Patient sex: F
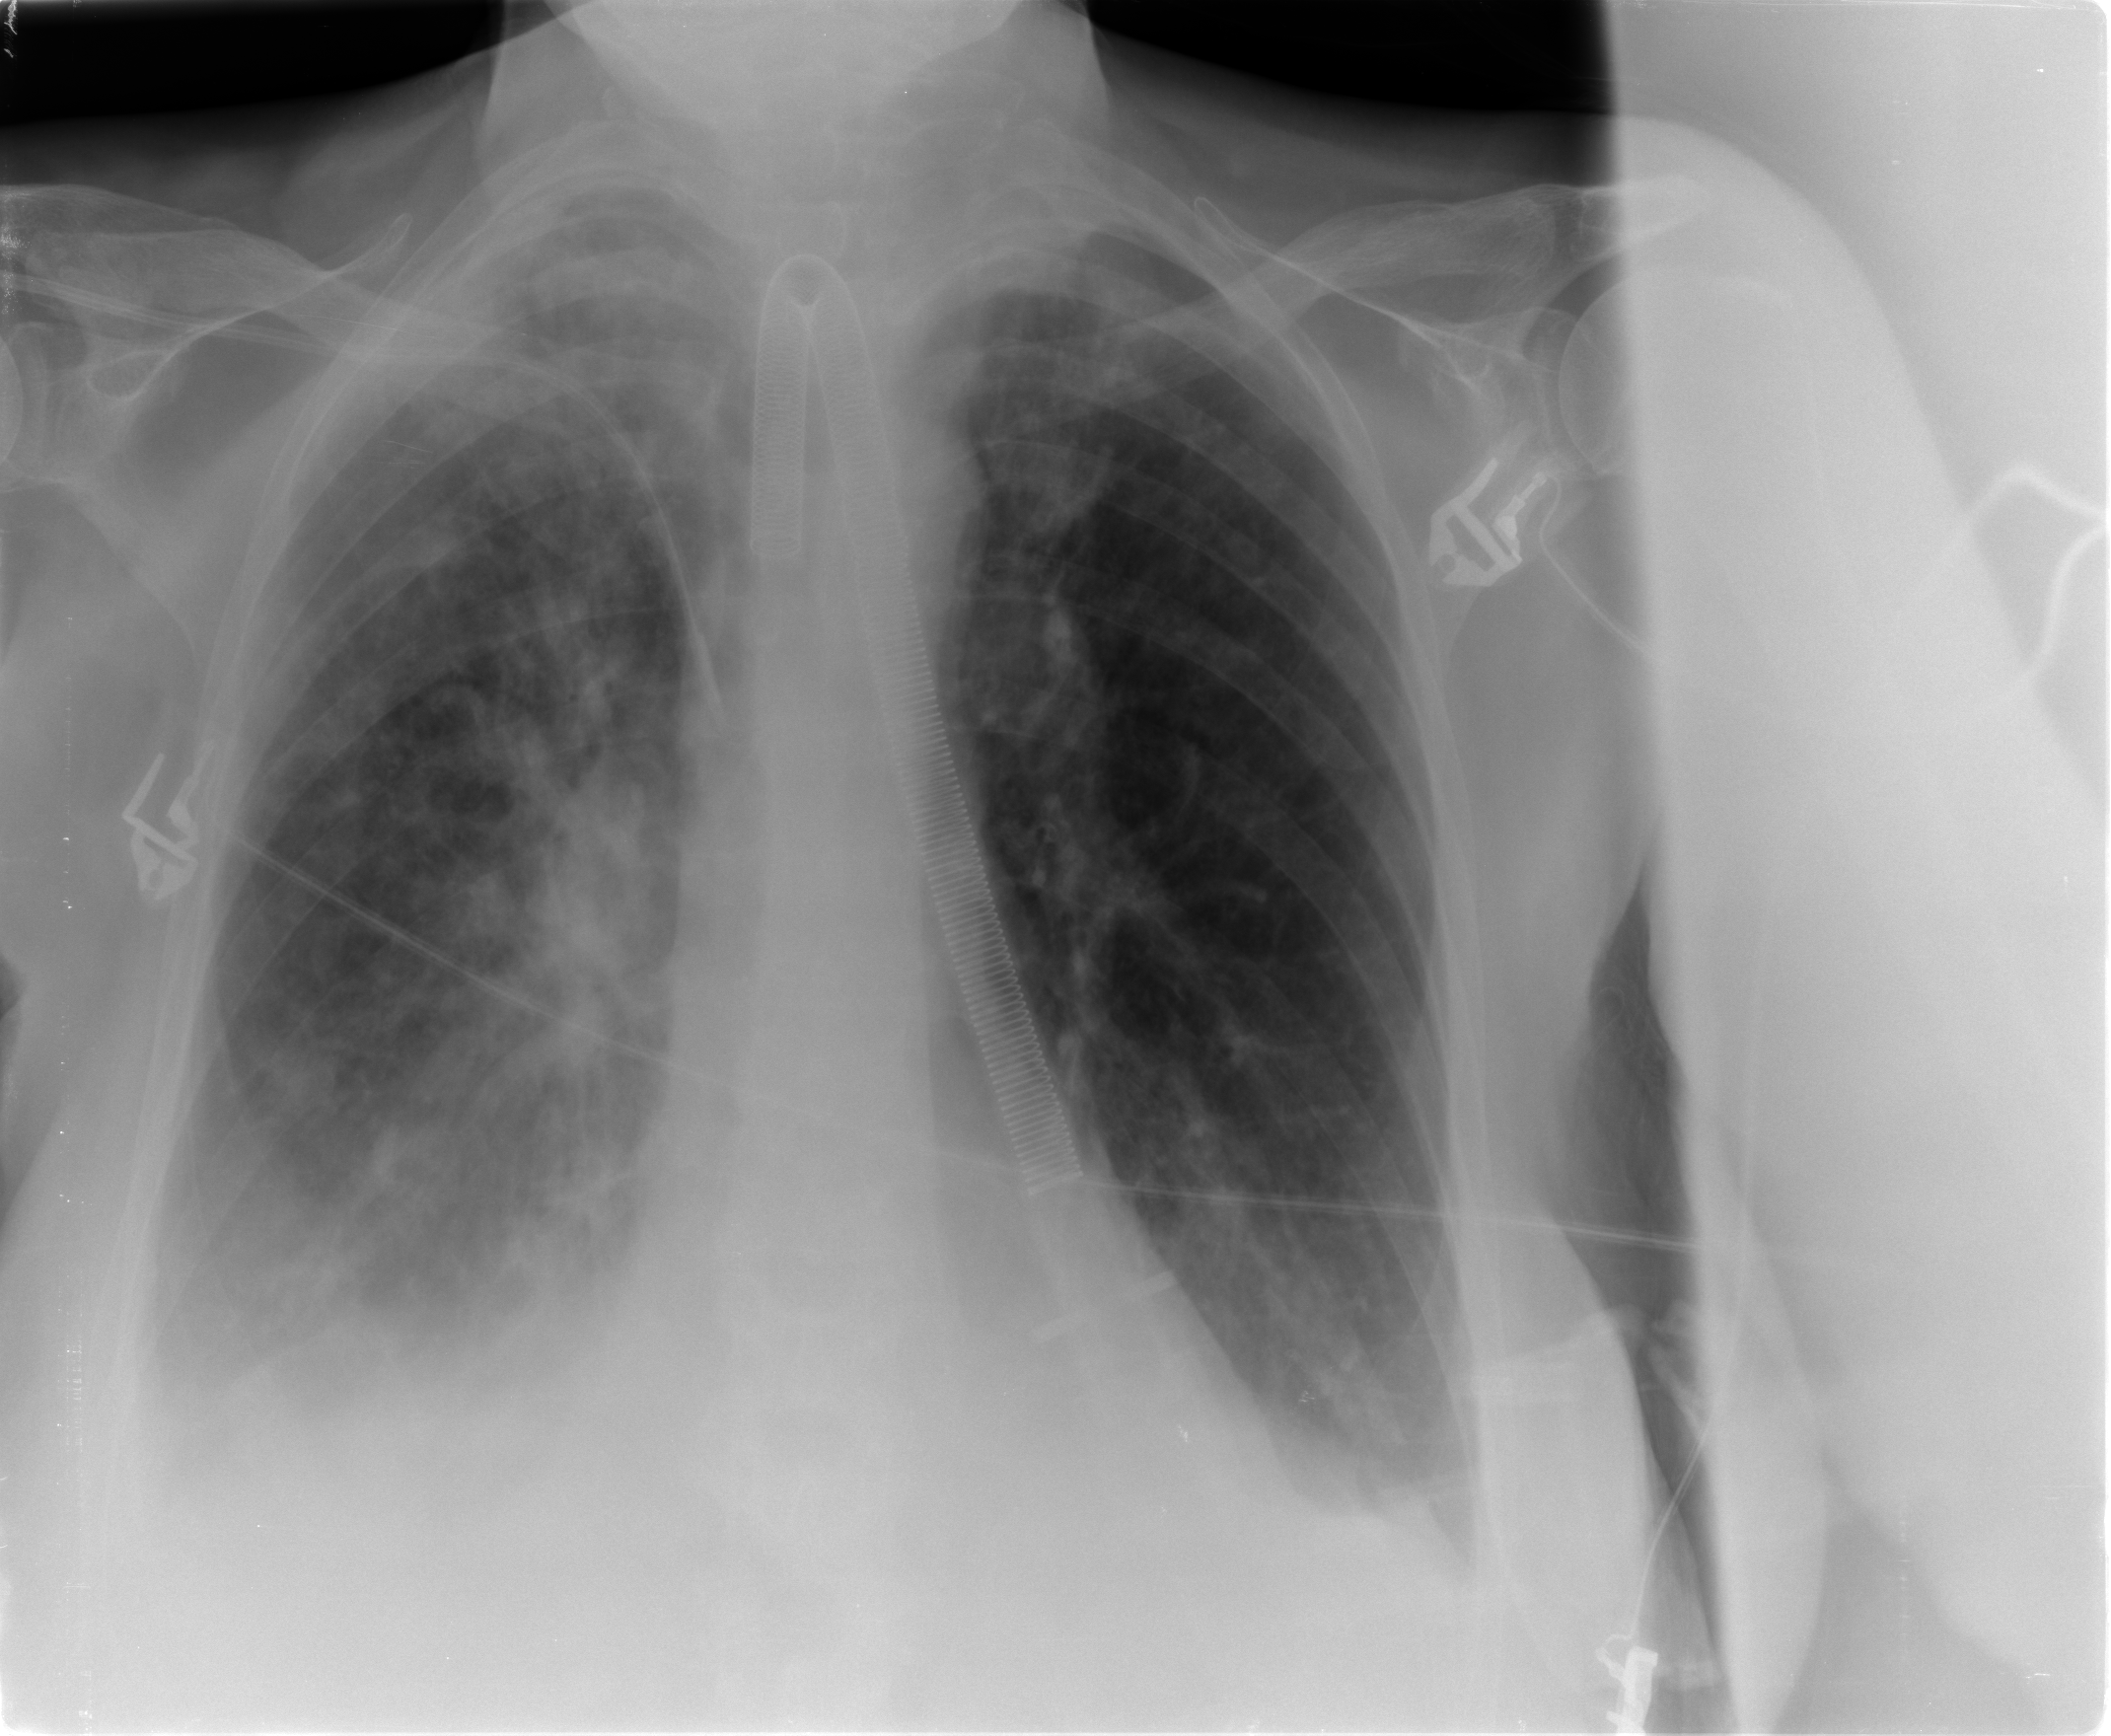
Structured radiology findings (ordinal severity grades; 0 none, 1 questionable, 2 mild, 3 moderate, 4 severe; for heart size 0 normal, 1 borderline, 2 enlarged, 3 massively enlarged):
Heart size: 0
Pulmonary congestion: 2
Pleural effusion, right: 2
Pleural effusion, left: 2
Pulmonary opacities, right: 3
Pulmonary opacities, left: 0
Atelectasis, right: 2
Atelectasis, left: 0